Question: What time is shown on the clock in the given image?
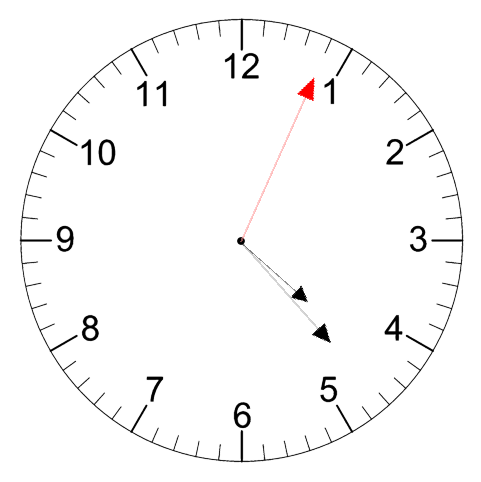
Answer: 04:23:04